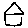
Label: house